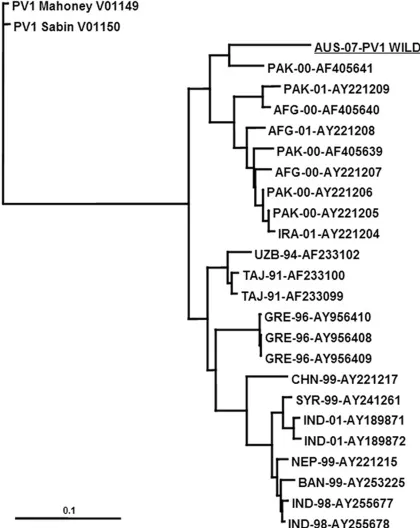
VP1 phylogenetic tree constructed by using cognate sequence available in the public domain was created by using the PHYLIP DNA maximum-likelihood algorithm with 100 bootstrap replicates. Marker represents relative phylogenetic distance. AFG, Afghanistan; AUS, Australia; BAN, Bangladesh; CHN, China; GRE, Greece; IND, India; IRA, Iran; NEP, Nepal; PAK, Pakistan; SYR, Syria; TAJ, Tajikistan; UZB, Uzbekistan. Scale bar represents number of nucleotide substitutions per site.
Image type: chart (chart)